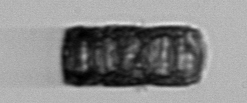
Label: Paralia_sulcata